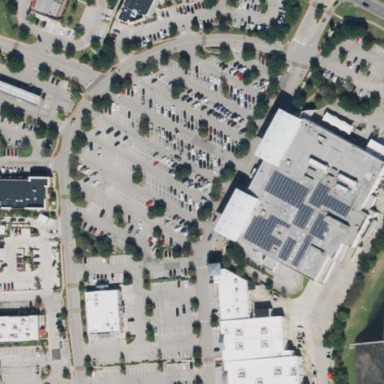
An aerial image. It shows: Retail building housing supermarket.